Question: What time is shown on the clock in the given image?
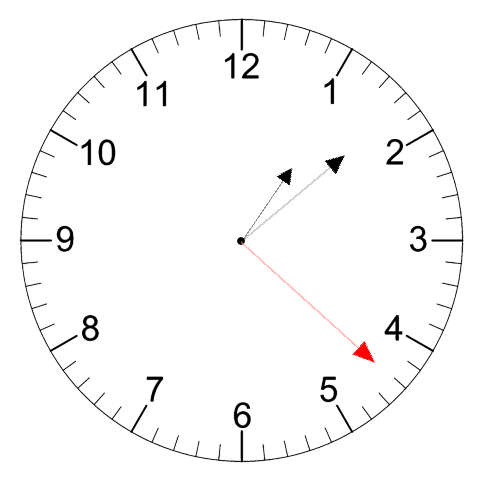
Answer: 01:08:22